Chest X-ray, PA view. Patient: 60 years old, sex M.
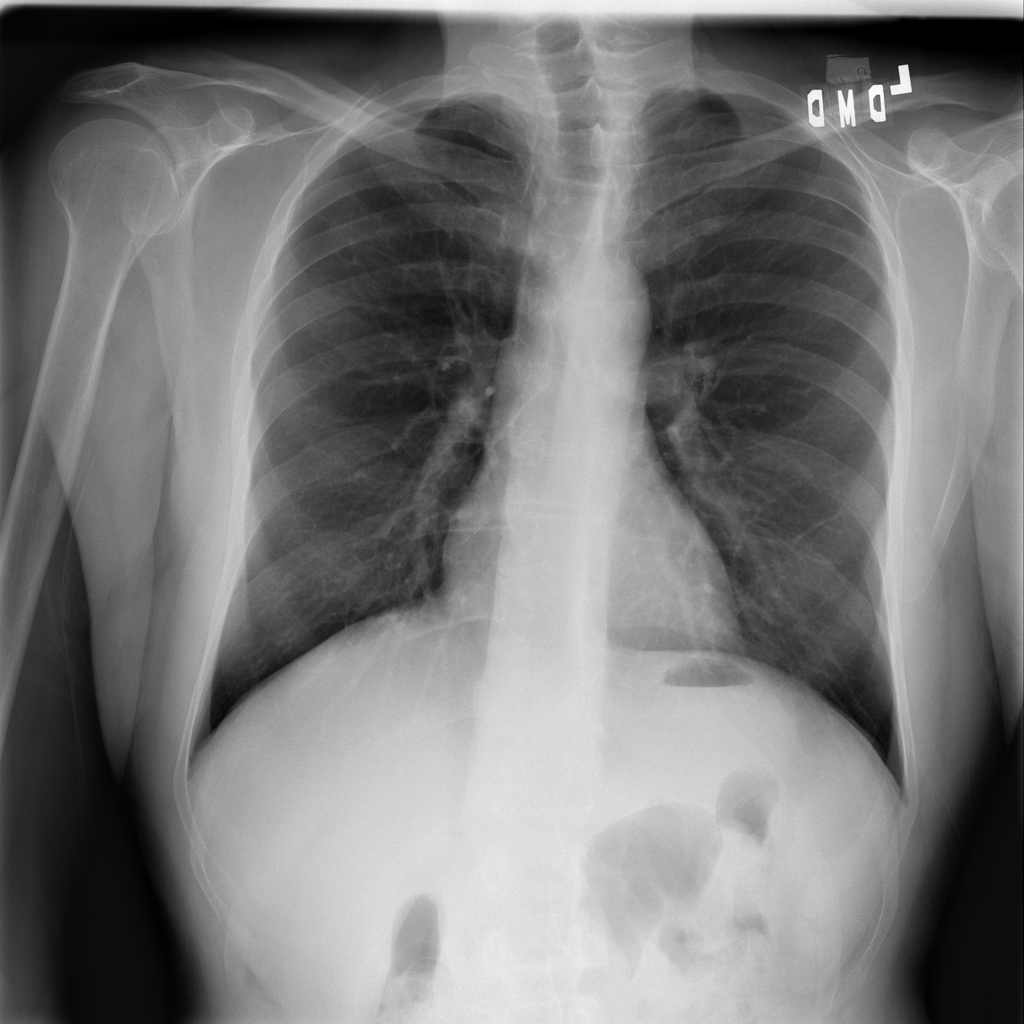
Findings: No Finding